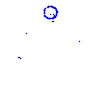
Particle: proton